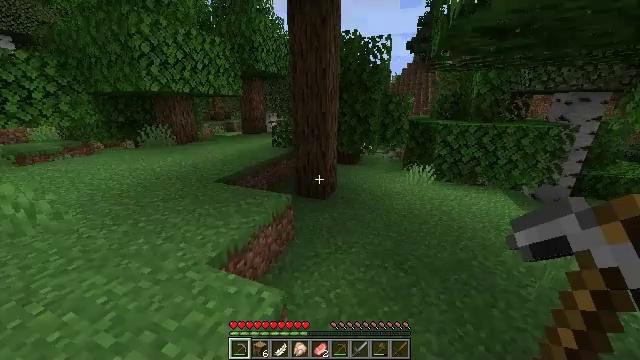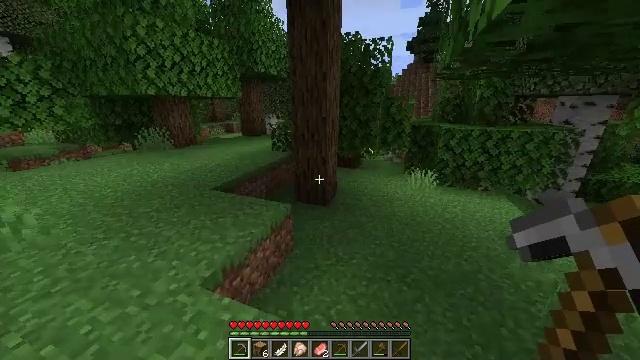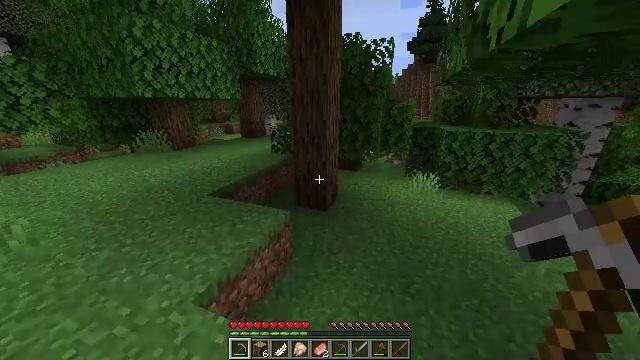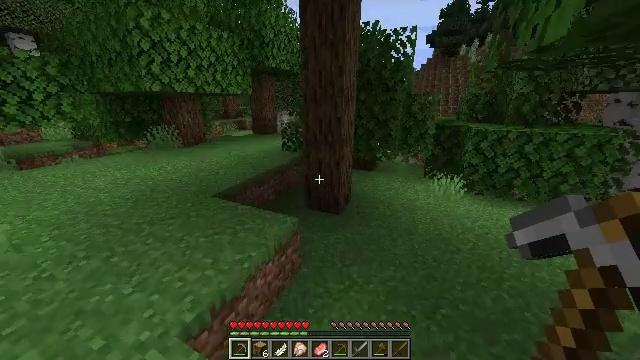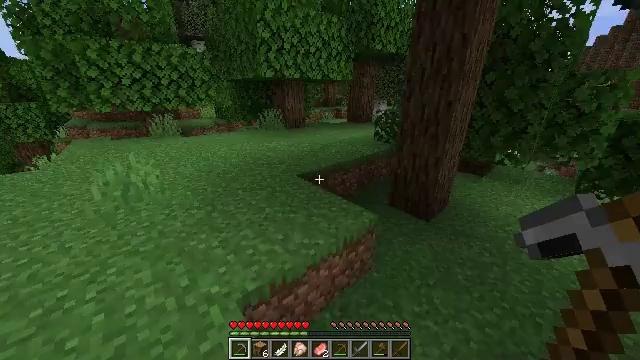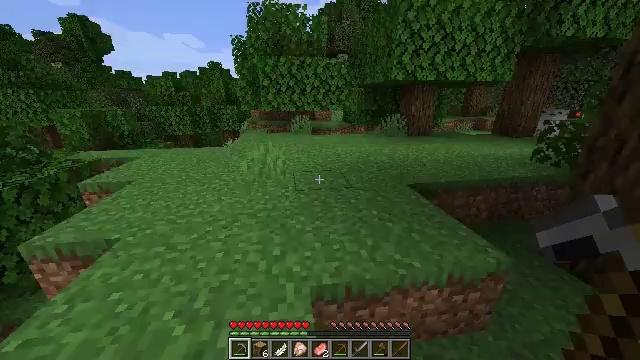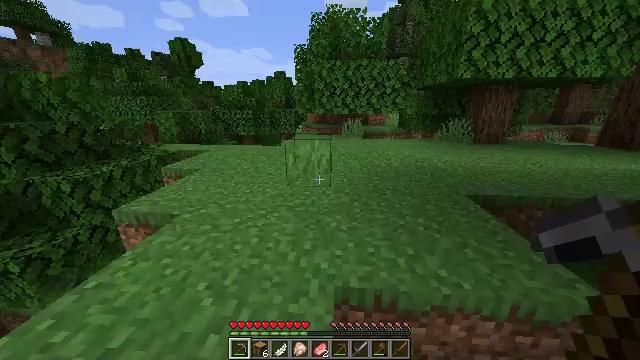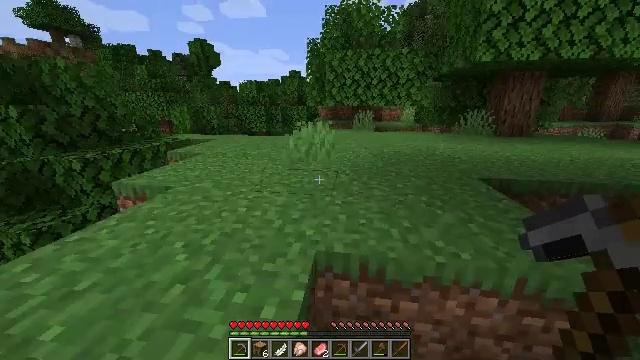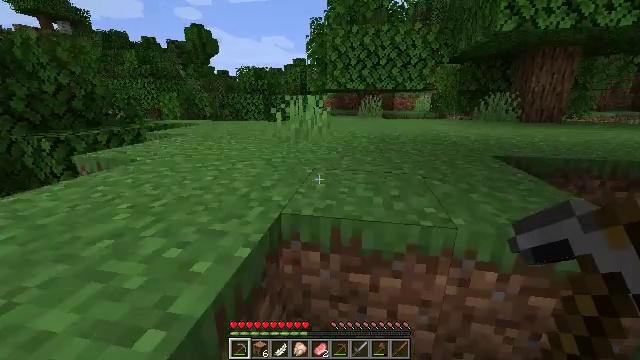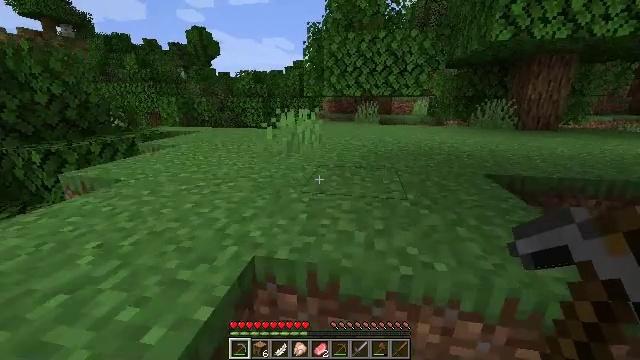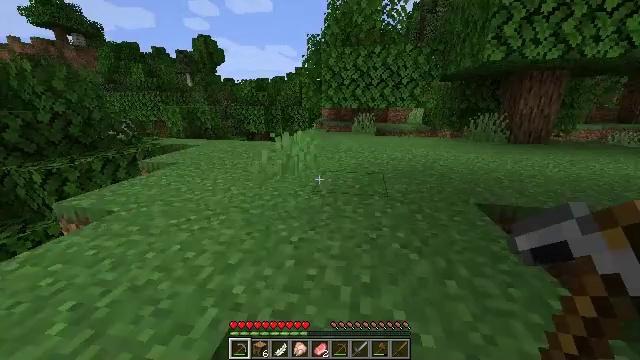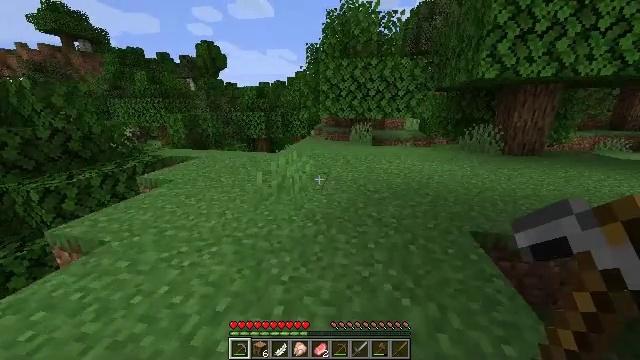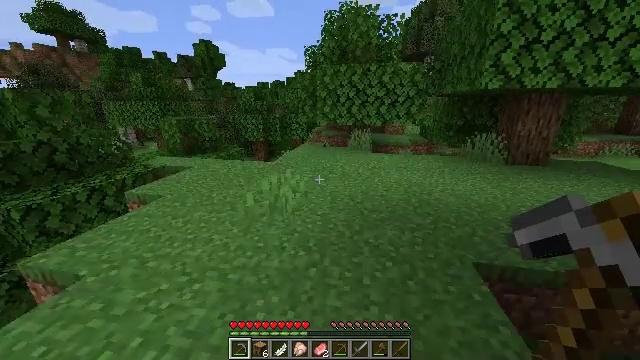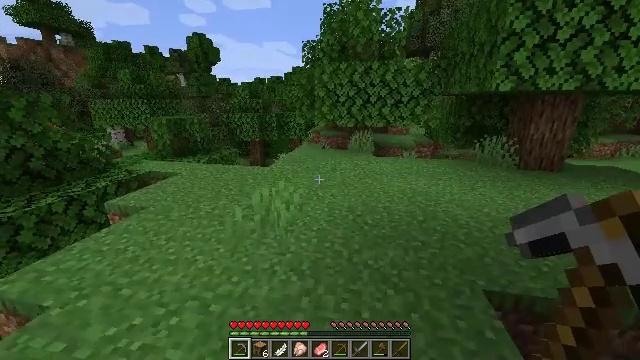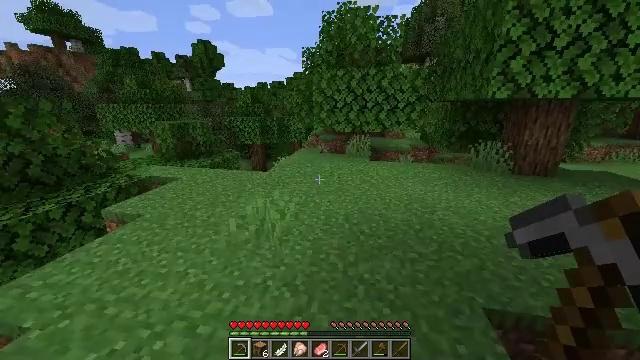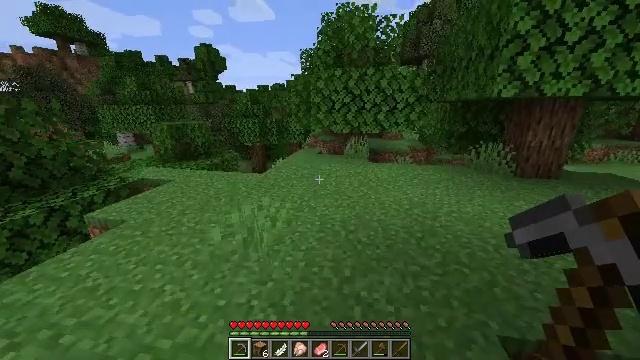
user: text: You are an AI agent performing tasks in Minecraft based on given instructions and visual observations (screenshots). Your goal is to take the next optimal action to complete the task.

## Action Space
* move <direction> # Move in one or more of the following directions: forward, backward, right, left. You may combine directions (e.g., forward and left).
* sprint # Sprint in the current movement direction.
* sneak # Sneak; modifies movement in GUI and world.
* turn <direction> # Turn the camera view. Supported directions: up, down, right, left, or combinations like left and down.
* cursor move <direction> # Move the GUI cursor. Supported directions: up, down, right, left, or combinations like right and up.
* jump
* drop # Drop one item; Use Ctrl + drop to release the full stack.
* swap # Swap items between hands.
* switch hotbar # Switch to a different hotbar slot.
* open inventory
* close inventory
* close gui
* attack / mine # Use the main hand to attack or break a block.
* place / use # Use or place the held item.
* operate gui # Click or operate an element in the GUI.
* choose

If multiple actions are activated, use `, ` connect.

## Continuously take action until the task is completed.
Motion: motion action
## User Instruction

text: Collect some oak leaves.
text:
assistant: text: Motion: move forward, sprint, jump
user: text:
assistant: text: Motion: move forward, sprint, jump
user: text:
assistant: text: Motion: move forward, sprint, turn left
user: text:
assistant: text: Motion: move forward, sprint, turn left and down
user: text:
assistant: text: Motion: move forward, sprint, turn left and up
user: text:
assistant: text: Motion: move forward, sprint, turn left and up
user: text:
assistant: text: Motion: move forward, sprint, turn left
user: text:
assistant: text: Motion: move forward, sprint, turn left, jump
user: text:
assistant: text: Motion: move forward, sprint, jump
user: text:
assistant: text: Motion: move forward, sprint, jump
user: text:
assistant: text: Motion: move forward, sprint, jump
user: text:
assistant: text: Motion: move forward, sprint, jump
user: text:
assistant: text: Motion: move forward, sprint, jump
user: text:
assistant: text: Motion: move forward, sprint, jump
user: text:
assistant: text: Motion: move forward, sprint
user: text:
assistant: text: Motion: move forward, sprint
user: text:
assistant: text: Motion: move forward, sprint
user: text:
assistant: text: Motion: move forward, sprint, turn right and up
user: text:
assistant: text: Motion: move forward, sprint, turn right and down
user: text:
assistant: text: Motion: move forward, sprint, turn right
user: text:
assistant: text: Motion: move forward, sprint
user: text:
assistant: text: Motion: move forward, sprint
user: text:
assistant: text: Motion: move forward, sprint
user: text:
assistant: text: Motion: move forward, sprint
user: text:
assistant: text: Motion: move forward, sprint
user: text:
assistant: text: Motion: move forward, sprint
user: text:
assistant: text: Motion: move forward, sprint
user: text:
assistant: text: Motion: move forward, sprint
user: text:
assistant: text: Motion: move forward, sprint
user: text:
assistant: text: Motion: move forward, sprint